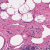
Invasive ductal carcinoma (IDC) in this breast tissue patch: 0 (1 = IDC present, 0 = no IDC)